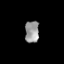
Tissue: lung
Cell type: Epithelial cells
Senescence score: 0.1778
Nuclear area (px): 301
Mean DAPI intensity: 152.97